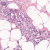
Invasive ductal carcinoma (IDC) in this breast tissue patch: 0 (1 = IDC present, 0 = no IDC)